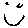
Label: smiley face